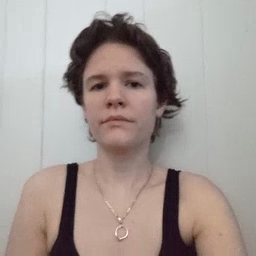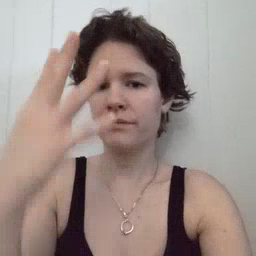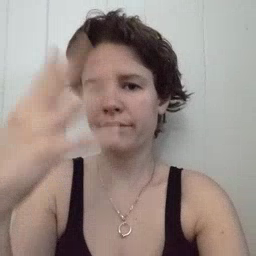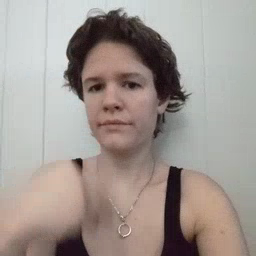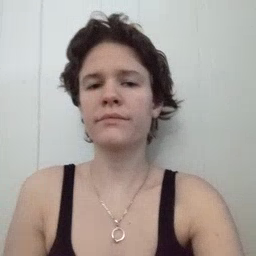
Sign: sleepy